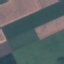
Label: AnnualCrop